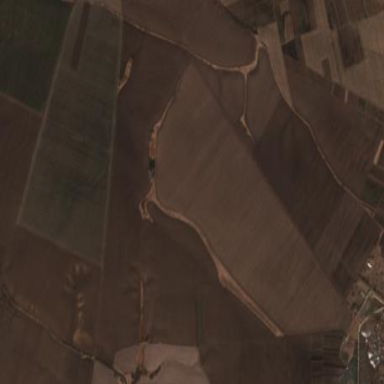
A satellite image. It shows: Picturesque farmland scene.